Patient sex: M
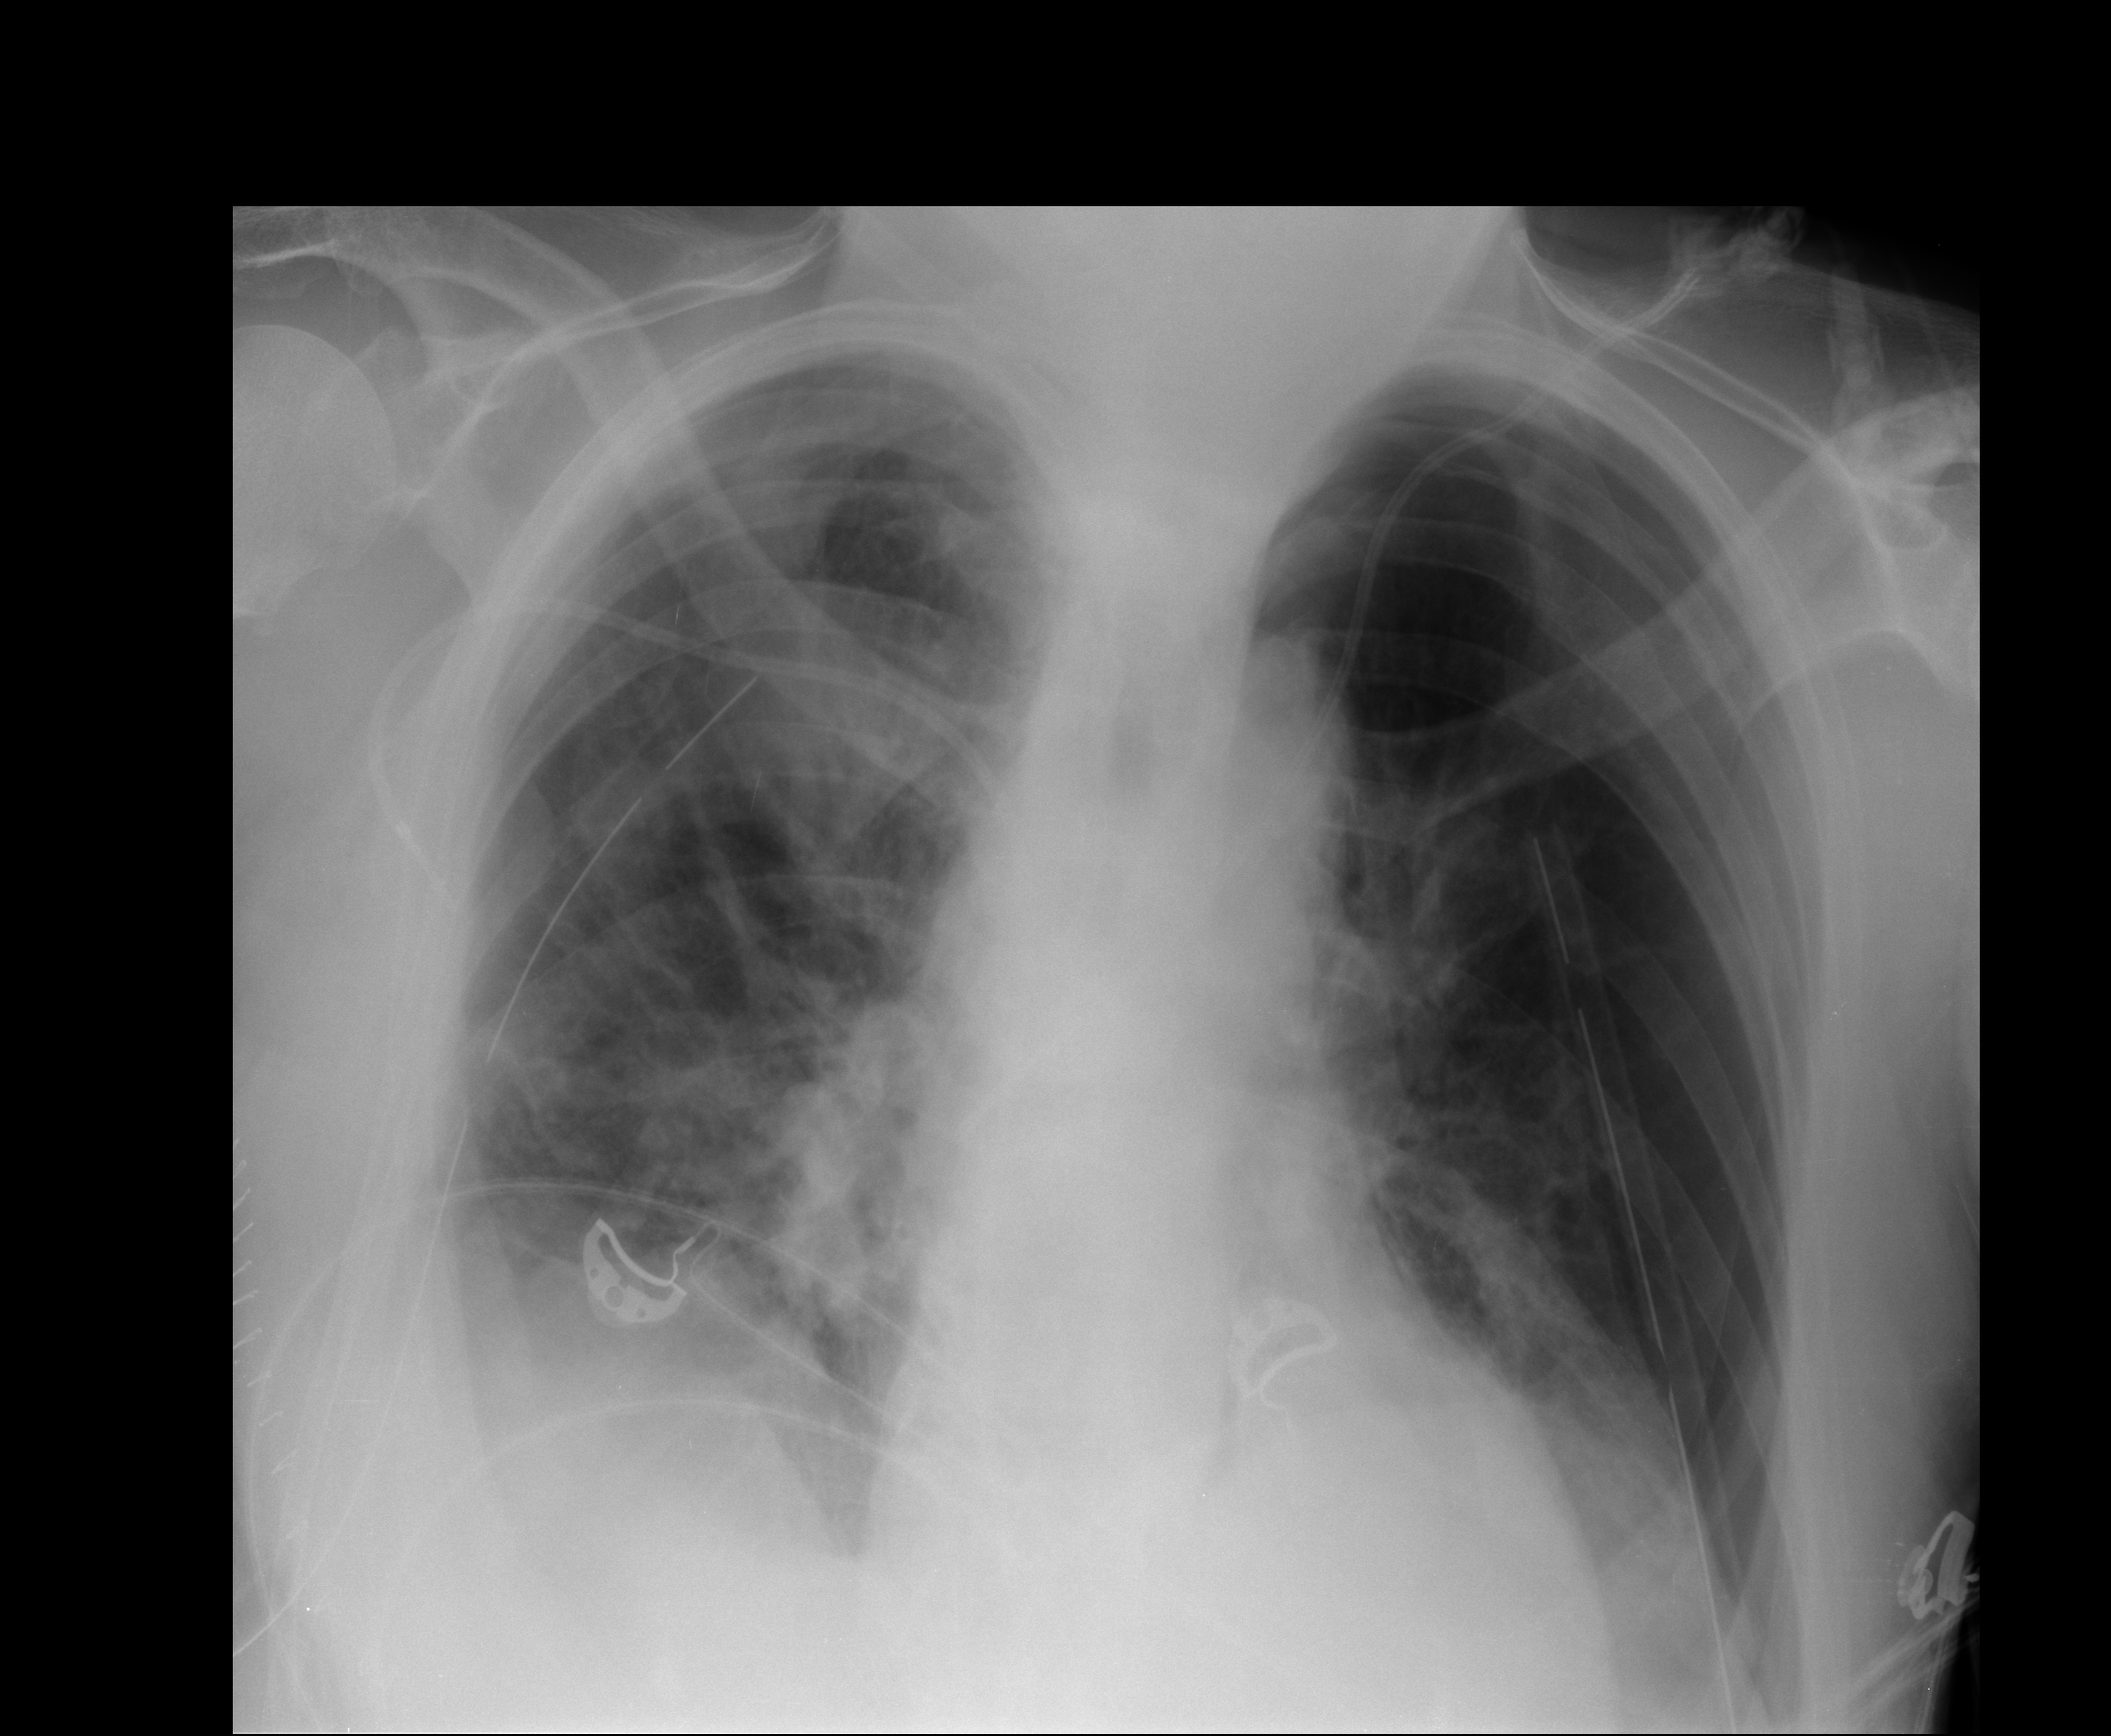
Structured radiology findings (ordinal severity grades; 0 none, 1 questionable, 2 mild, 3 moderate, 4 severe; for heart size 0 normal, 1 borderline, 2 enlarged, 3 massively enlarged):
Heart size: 0
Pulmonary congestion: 0
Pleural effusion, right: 2
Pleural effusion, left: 1
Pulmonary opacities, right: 1
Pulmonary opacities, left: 0
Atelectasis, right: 3
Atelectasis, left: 3